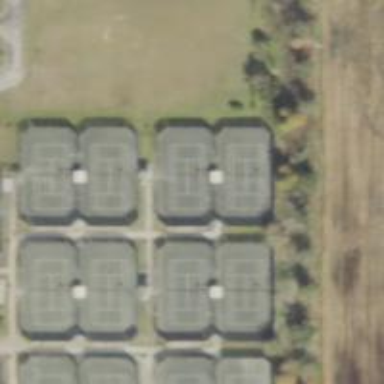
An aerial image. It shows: Tennis court with asphalt surface.